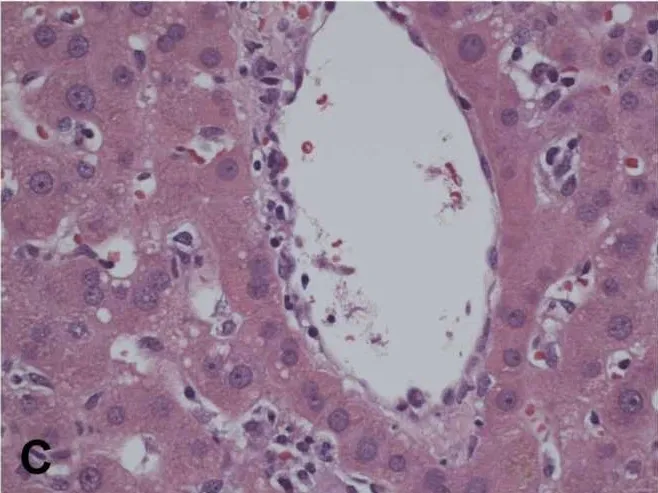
Central vein endotheliitis (H&E, x40). H&E, hematoxylin and eosin.
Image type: pathology (h&e)